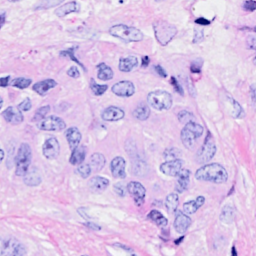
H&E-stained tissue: Breast